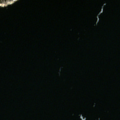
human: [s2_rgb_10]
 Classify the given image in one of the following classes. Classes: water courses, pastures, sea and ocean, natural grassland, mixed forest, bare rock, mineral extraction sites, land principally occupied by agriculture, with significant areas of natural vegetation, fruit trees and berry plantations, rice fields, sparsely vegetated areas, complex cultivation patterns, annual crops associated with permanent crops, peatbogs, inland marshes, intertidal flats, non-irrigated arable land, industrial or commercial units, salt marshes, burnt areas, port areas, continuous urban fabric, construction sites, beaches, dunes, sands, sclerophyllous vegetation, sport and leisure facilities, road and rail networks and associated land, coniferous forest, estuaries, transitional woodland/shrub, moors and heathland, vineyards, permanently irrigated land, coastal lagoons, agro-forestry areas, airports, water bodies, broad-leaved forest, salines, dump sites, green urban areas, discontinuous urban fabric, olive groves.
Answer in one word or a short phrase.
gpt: coniferous forest, sea and ocean